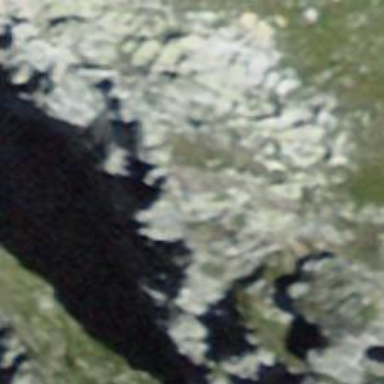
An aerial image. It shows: Cliff in nature.